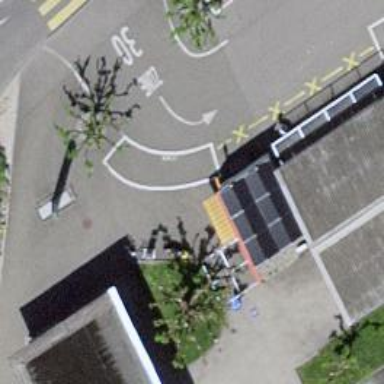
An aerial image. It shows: Kiosk.